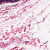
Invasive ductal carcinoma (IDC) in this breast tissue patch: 0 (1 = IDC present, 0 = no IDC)